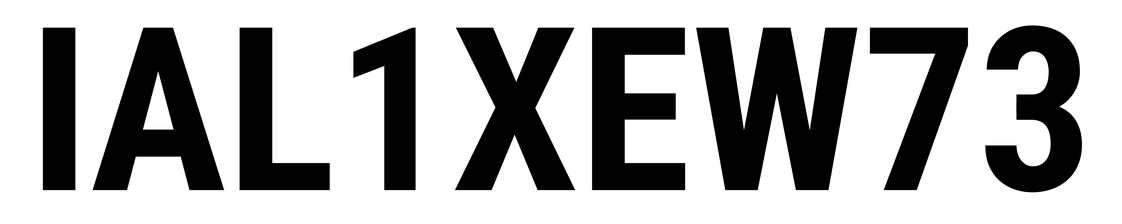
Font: Roboto_Condensed_Bold